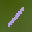
Label: 1